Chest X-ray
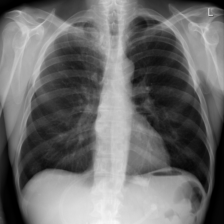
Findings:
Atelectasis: negative
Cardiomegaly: negative
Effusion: negative
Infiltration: negative
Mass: negative
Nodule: negative
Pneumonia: negative
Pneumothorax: negative
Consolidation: negative
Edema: negative
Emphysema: negative
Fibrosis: negative
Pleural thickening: negative
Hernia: negative